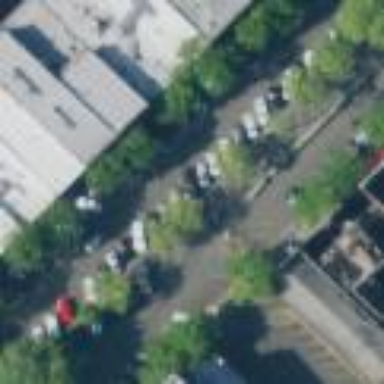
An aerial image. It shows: Parking available on the street side.